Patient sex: F
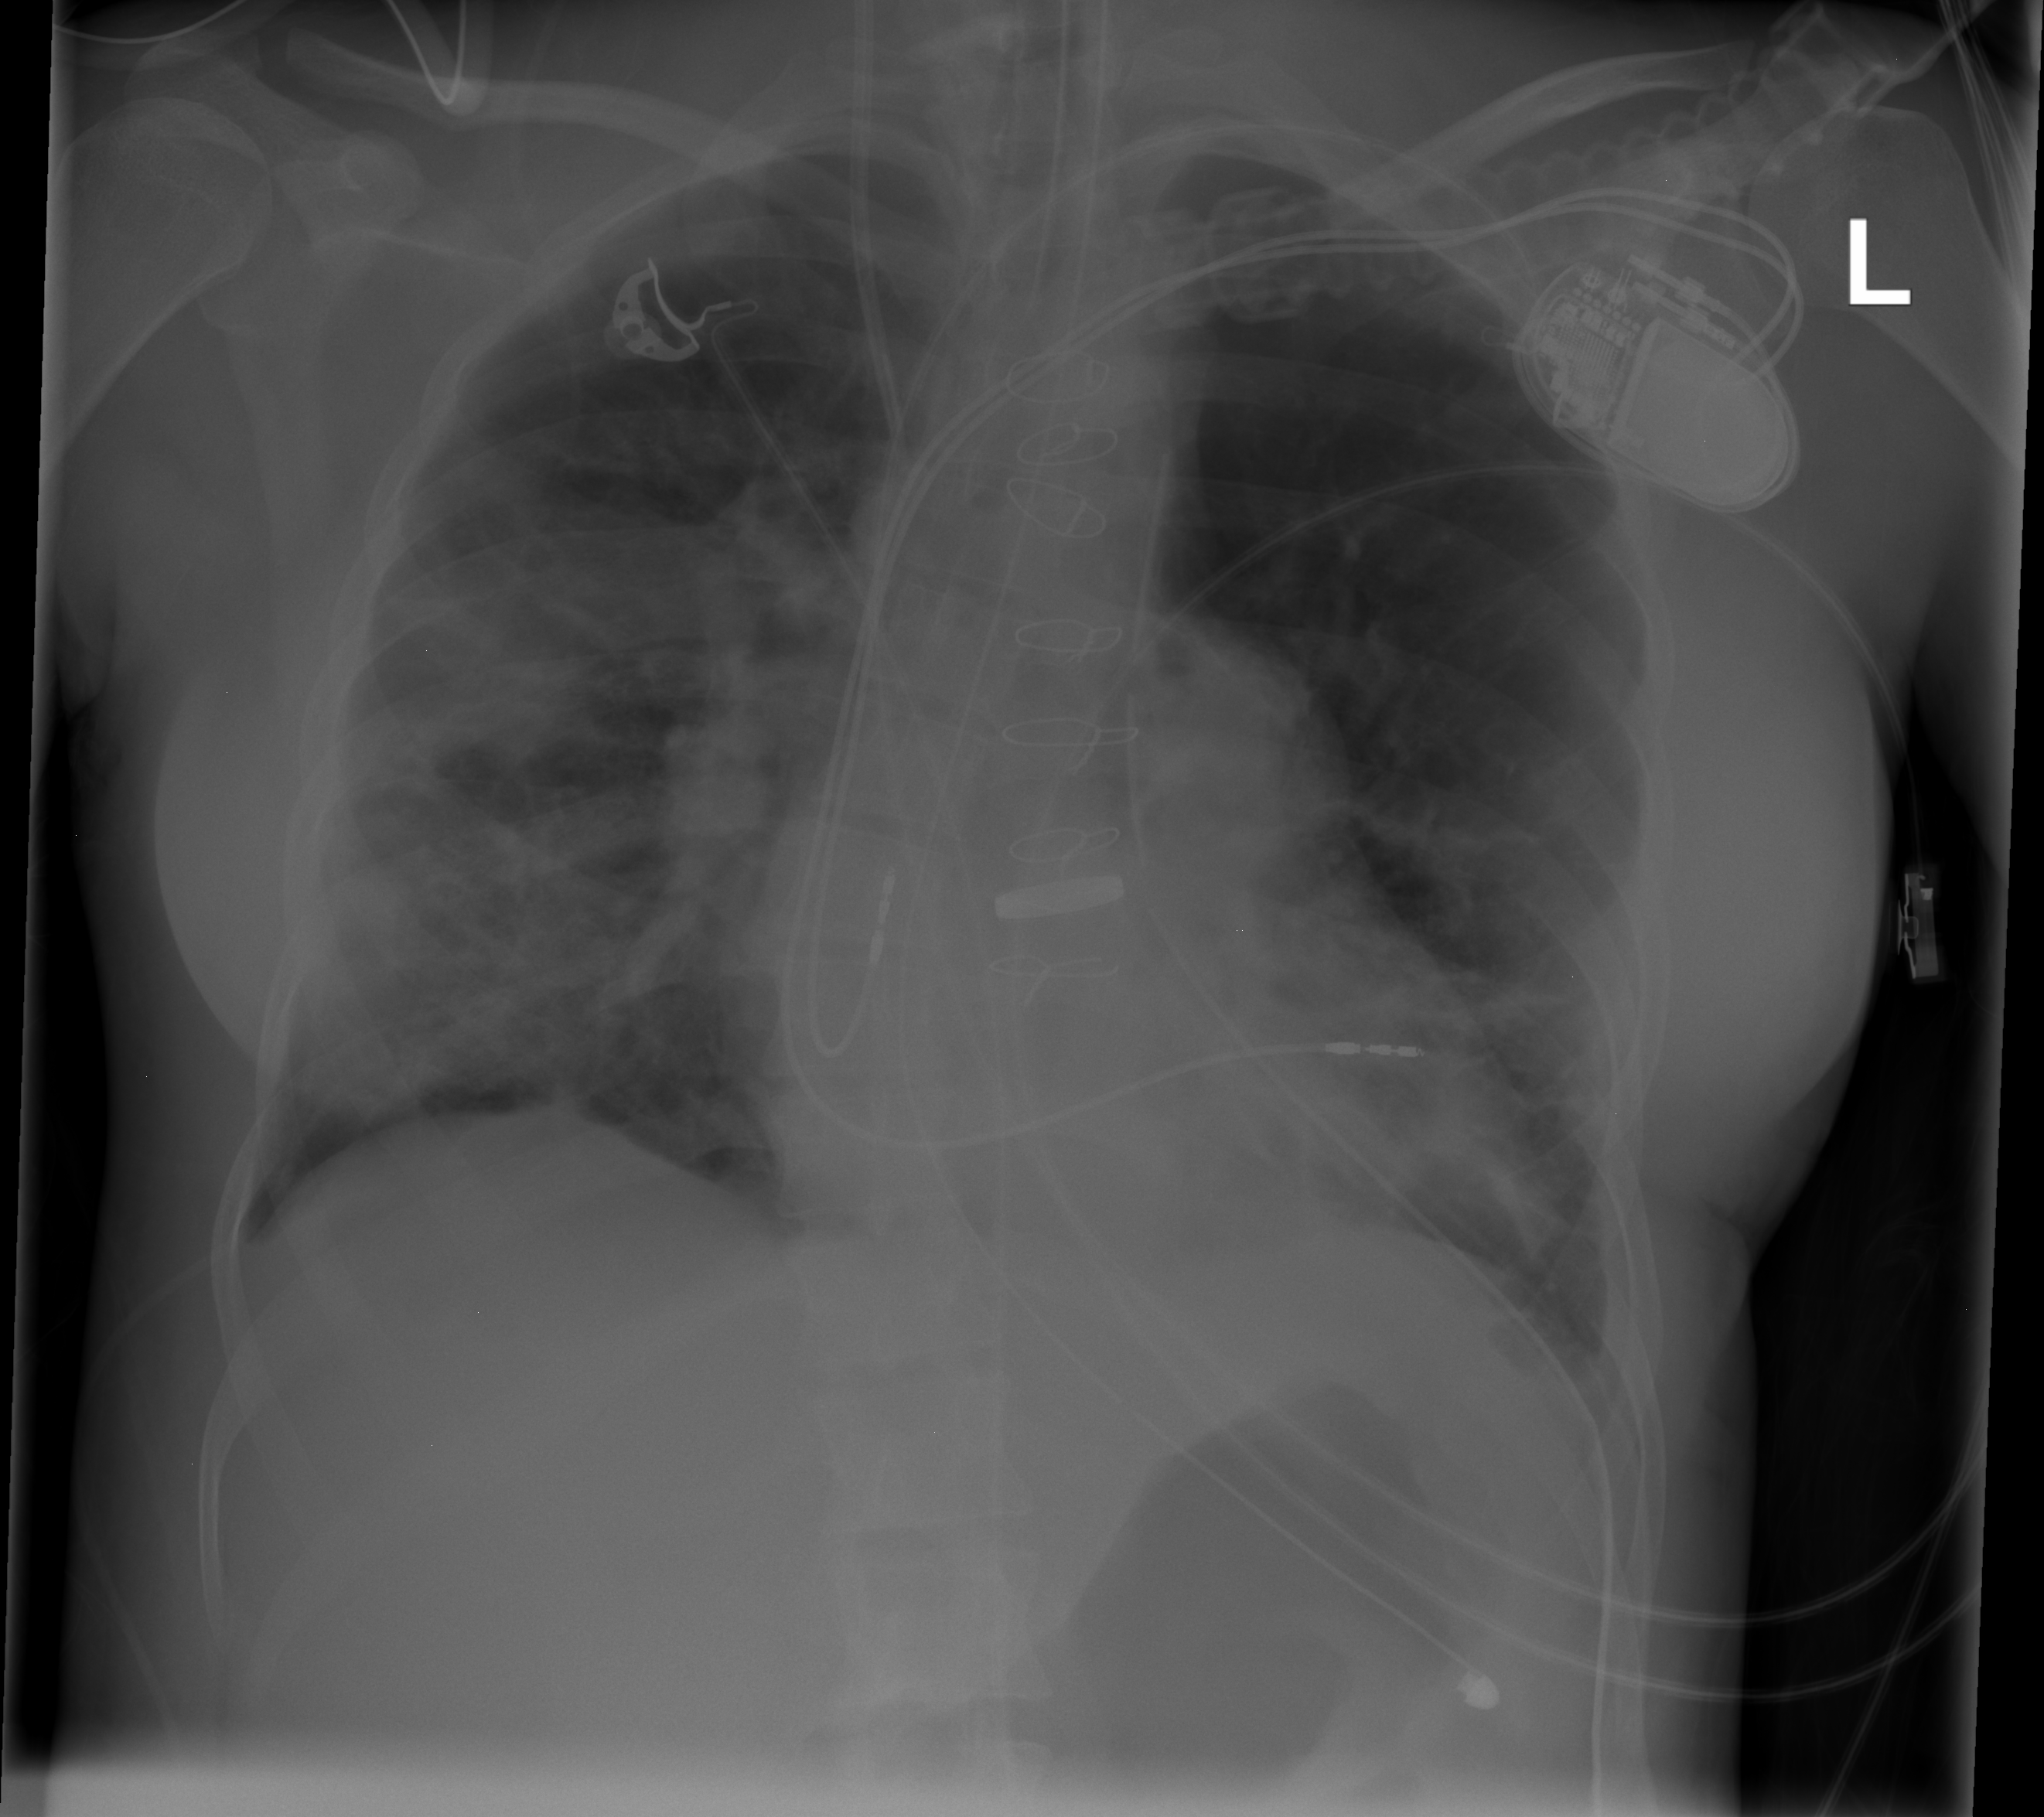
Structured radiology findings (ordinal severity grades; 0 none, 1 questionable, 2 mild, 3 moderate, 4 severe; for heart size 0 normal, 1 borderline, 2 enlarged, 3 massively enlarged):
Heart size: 1
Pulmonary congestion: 2
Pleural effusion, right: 2
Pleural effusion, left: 2
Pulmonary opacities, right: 2
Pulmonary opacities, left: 2
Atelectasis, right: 3
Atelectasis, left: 3